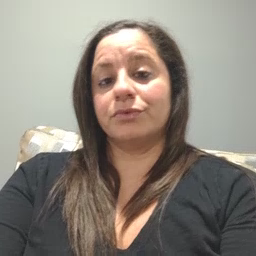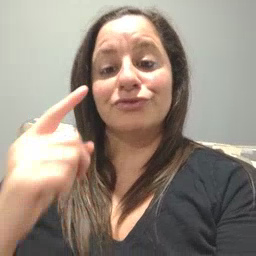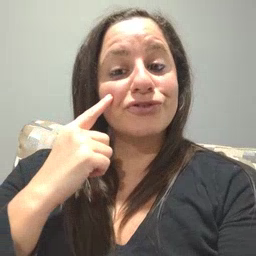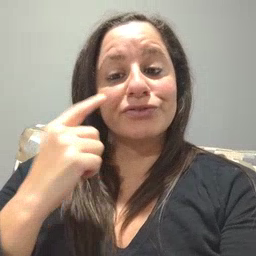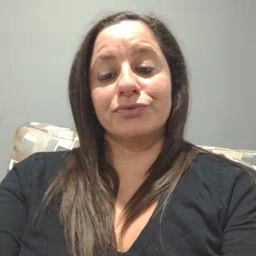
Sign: cheek